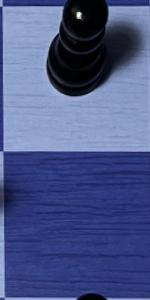
Label: Empty